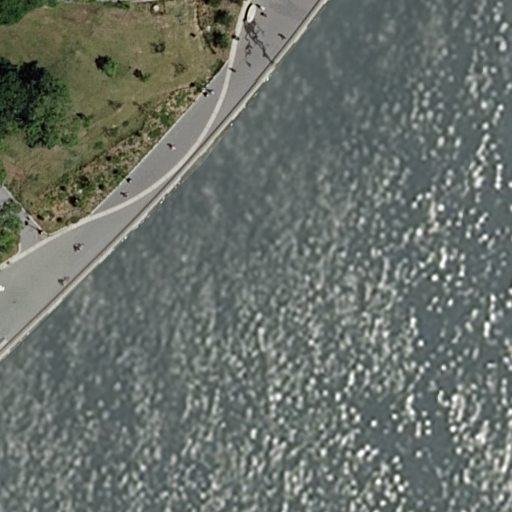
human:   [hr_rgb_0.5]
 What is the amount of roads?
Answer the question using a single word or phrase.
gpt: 1

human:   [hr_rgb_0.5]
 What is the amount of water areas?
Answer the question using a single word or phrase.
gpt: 1

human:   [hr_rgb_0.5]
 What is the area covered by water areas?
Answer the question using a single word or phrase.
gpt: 8234m2

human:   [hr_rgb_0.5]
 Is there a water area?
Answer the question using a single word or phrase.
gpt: yes

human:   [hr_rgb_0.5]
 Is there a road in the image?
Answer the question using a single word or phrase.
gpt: yes

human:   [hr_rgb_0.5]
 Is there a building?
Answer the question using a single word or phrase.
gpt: no

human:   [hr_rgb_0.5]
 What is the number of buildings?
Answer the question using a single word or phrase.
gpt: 0

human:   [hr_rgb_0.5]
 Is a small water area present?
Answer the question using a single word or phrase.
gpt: no

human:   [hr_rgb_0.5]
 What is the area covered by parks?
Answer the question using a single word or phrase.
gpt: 4644m2

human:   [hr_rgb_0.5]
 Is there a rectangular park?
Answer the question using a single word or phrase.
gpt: yes

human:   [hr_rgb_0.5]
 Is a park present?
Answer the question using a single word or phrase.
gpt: yes

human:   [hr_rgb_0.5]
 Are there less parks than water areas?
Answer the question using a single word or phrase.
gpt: no

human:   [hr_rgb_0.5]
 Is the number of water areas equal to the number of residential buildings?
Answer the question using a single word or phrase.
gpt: no

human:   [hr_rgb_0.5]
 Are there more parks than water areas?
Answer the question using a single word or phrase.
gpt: no

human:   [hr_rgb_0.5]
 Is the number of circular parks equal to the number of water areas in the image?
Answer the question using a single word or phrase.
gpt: no

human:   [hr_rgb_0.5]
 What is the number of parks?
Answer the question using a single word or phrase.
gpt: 1

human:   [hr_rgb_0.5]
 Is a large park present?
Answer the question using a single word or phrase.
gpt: yes

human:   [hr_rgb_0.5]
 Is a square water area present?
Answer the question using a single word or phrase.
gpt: no

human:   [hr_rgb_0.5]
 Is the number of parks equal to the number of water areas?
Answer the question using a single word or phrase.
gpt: yes

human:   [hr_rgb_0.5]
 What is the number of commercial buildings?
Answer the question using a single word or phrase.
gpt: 0

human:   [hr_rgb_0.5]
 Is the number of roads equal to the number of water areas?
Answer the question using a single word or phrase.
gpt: yes

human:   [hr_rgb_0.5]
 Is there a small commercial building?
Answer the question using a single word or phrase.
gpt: no

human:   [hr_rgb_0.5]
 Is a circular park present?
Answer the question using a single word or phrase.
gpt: no

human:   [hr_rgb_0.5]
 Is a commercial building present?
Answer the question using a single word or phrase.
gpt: no

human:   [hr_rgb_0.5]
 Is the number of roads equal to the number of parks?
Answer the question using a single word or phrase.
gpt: yes

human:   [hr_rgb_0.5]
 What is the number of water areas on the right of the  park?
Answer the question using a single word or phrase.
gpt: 0

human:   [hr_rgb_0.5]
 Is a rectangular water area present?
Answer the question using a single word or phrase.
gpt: no

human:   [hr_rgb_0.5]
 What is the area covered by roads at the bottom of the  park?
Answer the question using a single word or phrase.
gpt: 0m2

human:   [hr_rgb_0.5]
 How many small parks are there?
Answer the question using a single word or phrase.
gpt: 0

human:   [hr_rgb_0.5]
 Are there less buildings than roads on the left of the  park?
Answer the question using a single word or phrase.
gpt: yes

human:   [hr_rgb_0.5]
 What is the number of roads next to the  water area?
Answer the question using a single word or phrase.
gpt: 1

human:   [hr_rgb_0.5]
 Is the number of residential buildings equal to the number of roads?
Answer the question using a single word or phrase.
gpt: no

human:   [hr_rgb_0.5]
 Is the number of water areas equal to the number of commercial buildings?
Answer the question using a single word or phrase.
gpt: no

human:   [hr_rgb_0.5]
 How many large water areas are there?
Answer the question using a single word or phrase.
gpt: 1

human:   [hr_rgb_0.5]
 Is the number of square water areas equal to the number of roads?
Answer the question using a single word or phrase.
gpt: no

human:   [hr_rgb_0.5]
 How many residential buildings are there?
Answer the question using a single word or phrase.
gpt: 0

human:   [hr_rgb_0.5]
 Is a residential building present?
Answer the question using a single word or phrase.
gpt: no

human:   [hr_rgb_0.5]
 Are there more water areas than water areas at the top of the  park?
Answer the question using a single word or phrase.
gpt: yes

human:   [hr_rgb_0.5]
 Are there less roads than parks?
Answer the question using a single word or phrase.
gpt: no

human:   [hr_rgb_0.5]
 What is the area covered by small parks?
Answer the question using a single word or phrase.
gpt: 0m2

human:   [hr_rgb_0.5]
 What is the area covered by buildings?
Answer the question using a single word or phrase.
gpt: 0m2

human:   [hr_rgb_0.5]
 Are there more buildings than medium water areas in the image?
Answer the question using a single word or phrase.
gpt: no

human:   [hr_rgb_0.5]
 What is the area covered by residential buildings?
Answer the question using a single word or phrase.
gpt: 0m2

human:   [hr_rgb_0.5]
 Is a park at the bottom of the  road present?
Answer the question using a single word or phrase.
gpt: no

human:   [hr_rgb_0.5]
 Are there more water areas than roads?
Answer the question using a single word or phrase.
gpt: no

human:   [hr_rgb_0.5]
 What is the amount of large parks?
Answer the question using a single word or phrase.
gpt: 1

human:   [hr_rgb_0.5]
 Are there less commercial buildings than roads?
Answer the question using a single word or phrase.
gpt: yes

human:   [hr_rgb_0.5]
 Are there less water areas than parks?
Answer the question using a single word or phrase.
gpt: no

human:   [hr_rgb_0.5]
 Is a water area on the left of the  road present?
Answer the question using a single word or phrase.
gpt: no

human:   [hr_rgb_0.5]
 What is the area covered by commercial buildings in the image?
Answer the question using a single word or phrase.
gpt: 0m2

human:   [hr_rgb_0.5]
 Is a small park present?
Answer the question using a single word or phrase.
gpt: no

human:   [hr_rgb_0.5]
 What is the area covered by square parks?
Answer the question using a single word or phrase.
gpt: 0m2

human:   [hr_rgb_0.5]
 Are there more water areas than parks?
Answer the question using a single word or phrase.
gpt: no

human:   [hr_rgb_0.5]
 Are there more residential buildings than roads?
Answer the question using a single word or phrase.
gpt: no

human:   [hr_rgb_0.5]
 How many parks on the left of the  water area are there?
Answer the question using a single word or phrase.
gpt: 0

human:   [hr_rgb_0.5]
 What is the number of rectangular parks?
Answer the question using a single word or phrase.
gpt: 1

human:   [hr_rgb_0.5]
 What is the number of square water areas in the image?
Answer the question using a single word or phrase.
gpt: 0

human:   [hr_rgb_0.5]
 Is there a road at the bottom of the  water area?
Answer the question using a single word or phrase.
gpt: no

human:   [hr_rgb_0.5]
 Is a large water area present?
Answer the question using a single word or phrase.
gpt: yes

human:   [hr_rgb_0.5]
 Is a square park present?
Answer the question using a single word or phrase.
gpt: no

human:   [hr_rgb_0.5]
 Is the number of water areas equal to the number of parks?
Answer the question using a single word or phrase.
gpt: yes

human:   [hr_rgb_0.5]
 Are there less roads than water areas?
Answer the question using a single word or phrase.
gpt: no

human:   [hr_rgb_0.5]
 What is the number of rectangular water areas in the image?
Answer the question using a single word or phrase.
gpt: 0

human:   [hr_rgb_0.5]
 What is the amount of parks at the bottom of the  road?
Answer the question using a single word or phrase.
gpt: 0